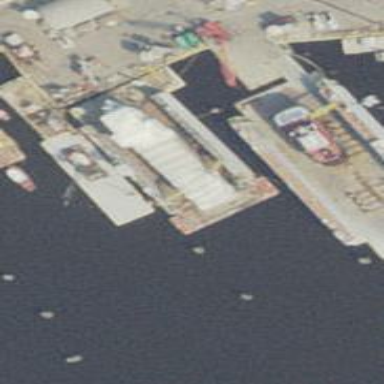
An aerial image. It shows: Ship building at the dock by the waterway.